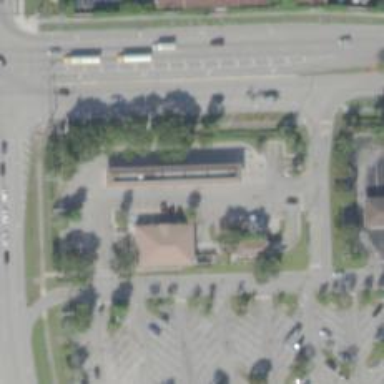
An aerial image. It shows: Convenience shop.